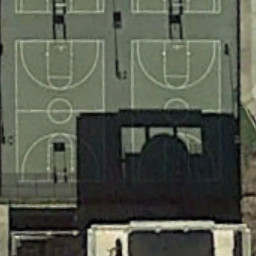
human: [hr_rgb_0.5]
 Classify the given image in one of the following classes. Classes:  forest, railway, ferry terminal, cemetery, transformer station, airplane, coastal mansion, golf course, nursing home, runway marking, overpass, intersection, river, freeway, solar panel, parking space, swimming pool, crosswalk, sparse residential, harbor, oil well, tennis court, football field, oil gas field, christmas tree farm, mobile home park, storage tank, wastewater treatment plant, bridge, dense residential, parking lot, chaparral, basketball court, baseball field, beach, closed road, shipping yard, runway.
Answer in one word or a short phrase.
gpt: basketball court